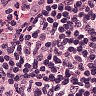
Metastatic tissue present: no